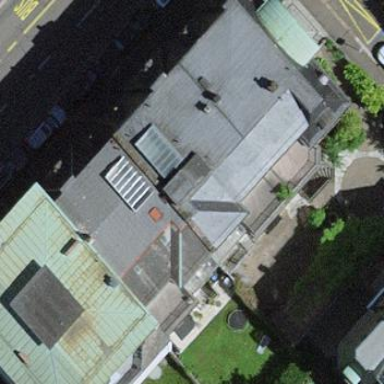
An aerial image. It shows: Terrace building.